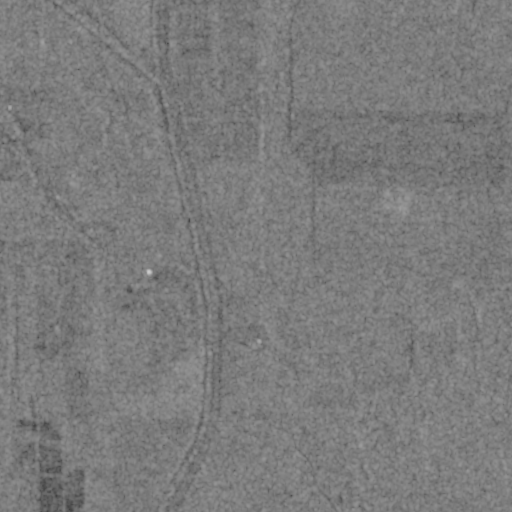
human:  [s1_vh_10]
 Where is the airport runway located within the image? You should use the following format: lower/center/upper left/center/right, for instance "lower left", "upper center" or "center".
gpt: The airport runway is located in the lower left of the image.
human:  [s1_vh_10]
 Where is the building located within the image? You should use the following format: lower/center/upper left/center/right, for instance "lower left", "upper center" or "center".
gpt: The building is located in the center left of the image.
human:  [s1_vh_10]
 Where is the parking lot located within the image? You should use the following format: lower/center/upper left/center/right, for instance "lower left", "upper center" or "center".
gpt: There is no parking lot in the image.

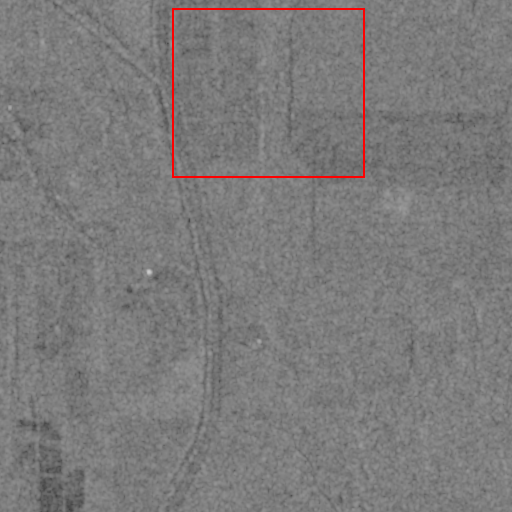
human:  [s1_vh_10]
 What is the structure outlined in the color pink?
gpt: There is no pink outline.
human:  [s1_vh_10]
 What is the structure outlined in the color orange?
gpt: There is no structure outlined in orange.